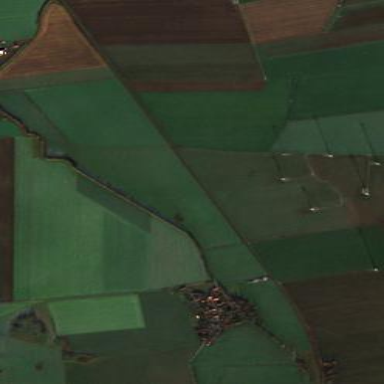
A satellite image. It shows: Picturesque farmland scene.